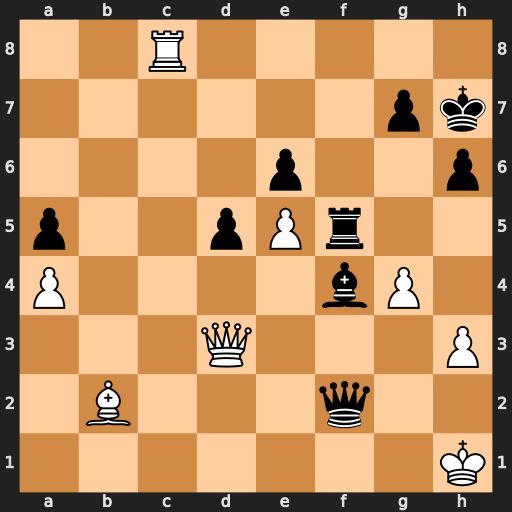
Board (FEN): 2R5/6pk/4p2p/p2pPr2/P4bP1/3Q3P/1B3q2/7K
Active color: w
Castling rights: -
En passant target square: -
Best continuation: Rc2 Qe1+ Kg2